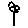
Label: flower